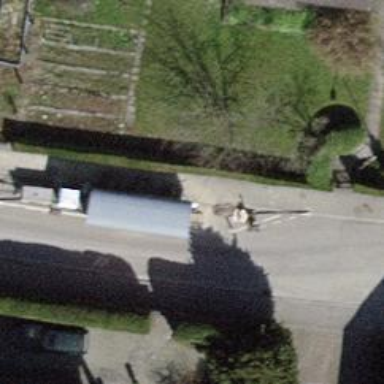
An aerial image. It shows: Asphalt sidewalk along the footway.